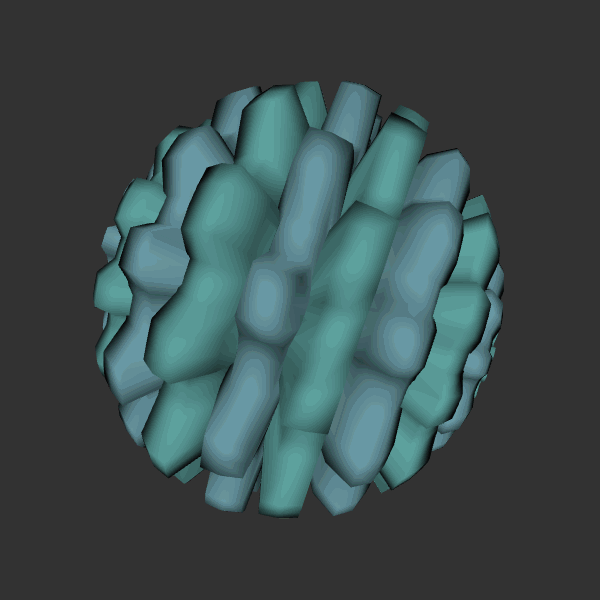
Background: dark